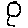
Label: circle